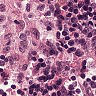
Metastatic tissue present: no